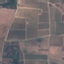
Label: PermanentCrop